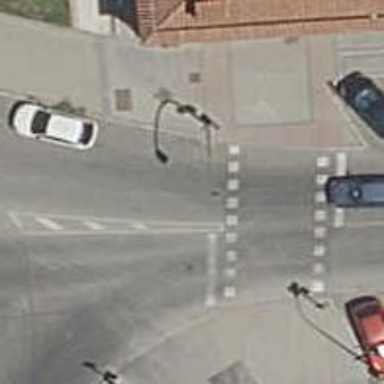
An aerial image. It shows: Road with traffic signals.